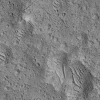
Atmospheric dust classification: not_dusty